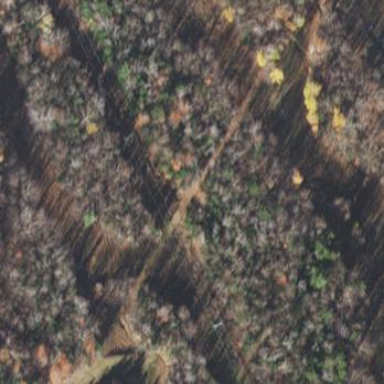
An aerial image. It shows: Mixed woodland with variety of leaf types and cycles.